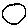
Label: circle